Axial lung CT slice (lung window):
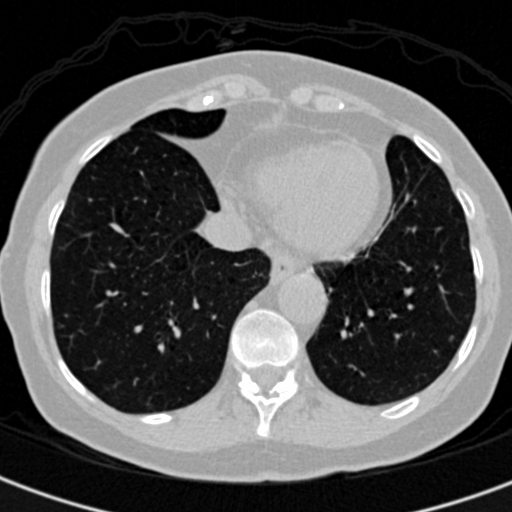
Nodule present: yes
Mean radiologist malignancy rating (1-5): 3